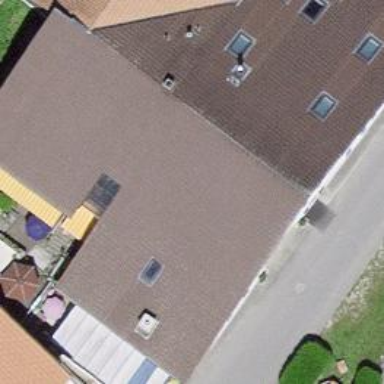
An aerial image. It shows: Residential building.